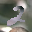
Label: 2